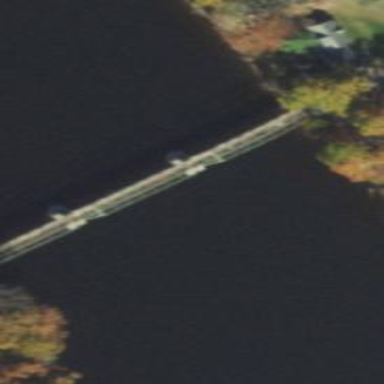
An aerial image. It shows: Man-made bridge.